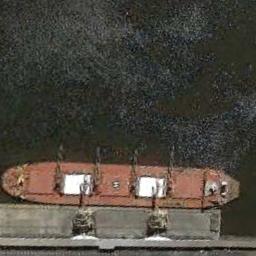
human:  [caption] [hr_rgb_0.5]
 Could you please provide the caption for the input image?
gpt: An orange-red bulk carrier docked at the dock, Loading and unloading cargo .

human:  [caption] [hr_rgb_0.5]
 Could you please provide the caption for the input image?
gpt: There is a ship in the green water on the shore .

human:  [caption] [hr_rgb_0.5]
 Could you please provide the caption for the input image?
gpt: There is a ship beside the dock .

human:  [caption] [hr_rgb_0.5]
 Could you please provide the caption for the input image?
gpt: The orange cargo ship is docked at the dock and the water is deep blue .

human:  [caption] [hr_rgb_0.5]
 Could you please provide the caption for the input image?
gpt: The red ship is at the harbor .